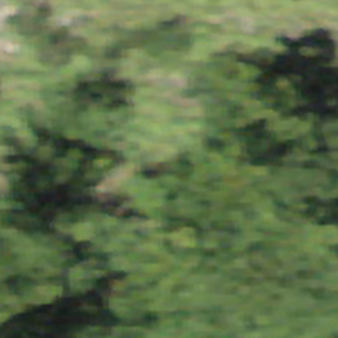
Label: other